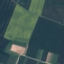
Label: AnnualCrop